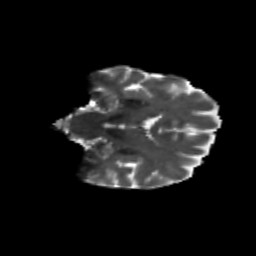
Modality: T2w
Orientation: coronal
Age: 71
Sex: female
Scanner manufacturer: siemens
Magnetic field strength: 3 T
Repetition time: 4.71 s
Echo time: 0.0906 s